Question: Interesting that I don't present modally, but using segue:
This how I trigger segue:
'''
_centerAndRightContainerViewController!.performSegueWithIdentifier("xxx", sender: self)
'''
Segue is set up in Interface Builder:

And here is the container class implementation, but I don't think any wrong is with it, in iOS7 in old Xcode 5 I used several of segues:
'''
var _centerAndRightContainerViewController: CenterAndRightContainerViewController? = nil
var _selectedCenterAndRightContainerViewController: UIViewController? = nil
class CenterAndRightContainerViewController: UIViewController {
override func viewDidLoad() {
super.viewDidLoad()
_centerAndRightContainerViewController = self
}
override func prepareForSegue(segue: UIStoryboardSegue!, sender: AnyObject?) {
let fromViewController = segue.sourceViewController as UIViewController
let toViewController = segue.destinationViewController as UIViewController
if(!_selectedCenterAndRightContainerViewController) {
addChildViewController(toViewController)
view.addSubview(toViewController.view)
toViewController.didMoveToParentViewController(self)
toViewController.view.frame = self.view.bounds
} else {
let selectedCenterChildViewController = _selectedCenterAndRightContainerViewController as UIViewController
Utility.swap(selectedCenterChildViewController, toViewController: toViewController, containerViewController: self)
}
_selectedCenterAndRightContainerViewController = toViewController
}
}
'''
And here is the full crash report:
'''
2014-08-02 12:57:30.349 PFB[66014:<PHONE>] *** Terminating app due to uncaught exception 'NSInvalidArgumentException', reason: 'Application tried to present modally an active controller <_TtC3PFB14ViewController: 0x7af35af0>.'
*** First throw call stack:
(
0 CoreFoundation 0x0104d646 __exceptionPreprocess + 182
1 libobjc.A.dylib 0x009208bf objc_exception_throw + 44
2 UIKit 0x0155e41e presentationControllerClassForPresentationStyle + 0
3 UIKit 0x01560881 -[UIViewController presentViewController:animated:completion:] + 333
4 UIKit 0x01564e1b -[UIViewController _showViewController:withAction:sender:] + 213
5 UIKit 0x017988b1 -[UIStoryboardShowSegue perform] + 143
6 UIKit 0x01a07d43 -[UIStoryboardSegueTemplate _perform:] + 217
7 UIKit 0x015532f0 -[UIViewController performSegueWithIdentifier:sender:] + 72
8 PFB 0x0004570d _TFC3PFB23LeftTableViewController9tableViewfS0_FTGSQCSo11UITableView_23didSelectRowAtIndexPathGSQCSo11NSIndexPath__T_ + 5309
9 PFB 0x000457f5 _TToFC3PFB23LeftTableViewController9tableViewfS0_FTGSQCSo11UITableView_23didSelectRowAtIndexPathGSQCSo11NSIndexPath__T_ + 101
10 UIKit 0x0150b091 -[UITableView _selectRowAtIndexPath:animated:scrollPosition:notifyDelegate:] + 1559
11 UIKit 0x0150b23c -[UITableView _userSelectRowAtPendingSelectionIndexPath:] + 285
12 UIKit 0x0151042d __38-[UITableView touchesEnded:withEvent:]_block_invoke + 43
13 UIKit 0x01425a9e ___afterCACommitHandler_block_invoke + 15
14 UIKit 0x01425a49 _applyBlockToCFArrayCopiedToStack + 415
15 UIKit 0x0142585e _afterCACommitHandler + 545
16 CoreFoundation 0x00f70c6e __CFRUNLOOP_IS_CALLING_OUT_TO_AN_OBSERVER_CALLBACK_FUNCTION__ + 30
17 CoreFoundation 0x00f70bb0 __CFRunLoopDoObservers + 400
18 CoreFoundation 0x00f65f7a __CFRunLoopRun + 1226
19 CoreFoundation 0x00f657eb CFRunLoopRunSpecific + 443
20 CoreFoundation 0x00f6561b CFRunLoopRunInMode + 123
21 GraphicsServices 0x03fc729c GSEventRunModal + 192
22 GraphicsServices 0x03fc70d9 GSEventRun + 104
23 UIKit 0x013fc3d6 UIApplicationMain + 1526
24 PFB 0x0004f6e1 top_level_code + 97
25 PFB 0x0004f71b main + 43
26 libdyld.dylib 0x028c0ac9 start + 1
'''
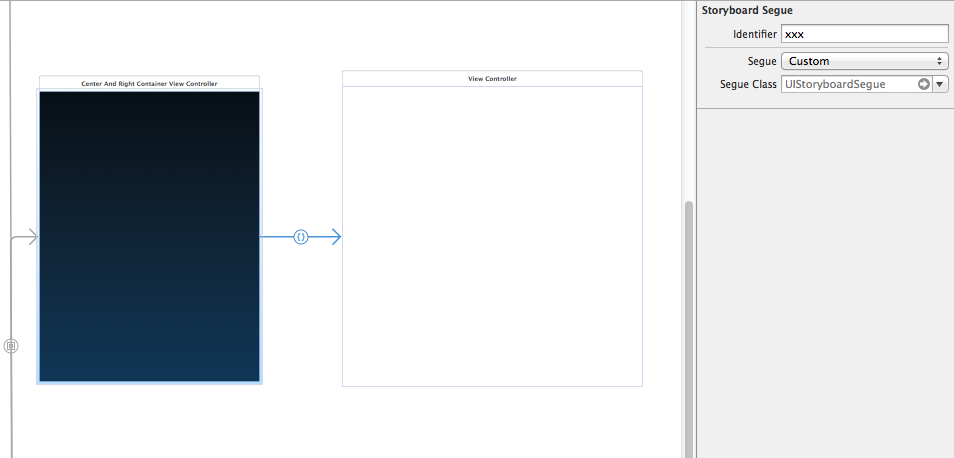
Answer: My solution for my own problem is quiet strange
I have subclassed UIStoryboardSegue, added to project, like this
'''
import UIKit
class EmptySegue: UIStoryboardSegue {
override func perform() {
}
}
'''
And set to the Segue Class field in Story Board a string called: "'_TtC3PFB10EmptySegue'", and transition is working now.

Don't ask me where I found the magic string, why it is working, it is a mistery. Maybe just a bad side effect of iOS8.